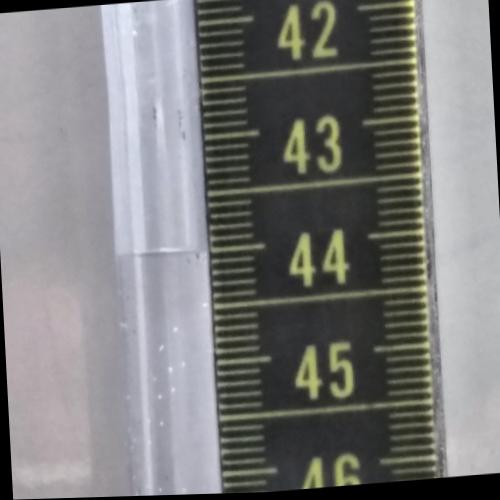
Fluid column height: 44.0 cm